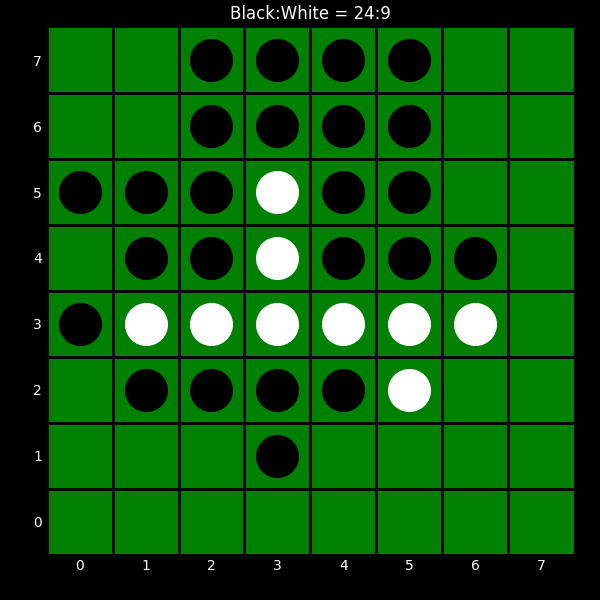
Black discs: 24
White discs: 9